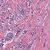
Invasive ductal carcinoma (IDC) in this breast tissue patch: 1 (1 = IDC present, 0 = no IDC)